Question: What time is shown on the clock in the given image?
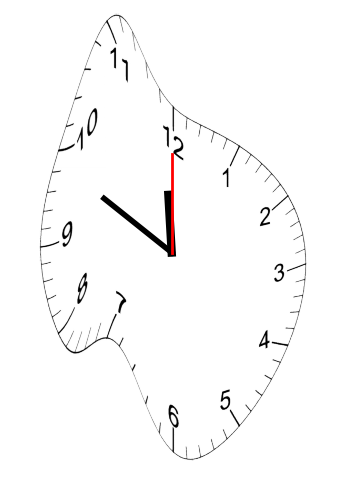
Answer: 11:49:00